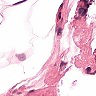
Metastatic tissue present: no